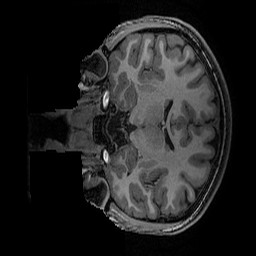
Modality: T1w
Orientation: coronal
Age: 15
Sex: female
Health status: ill
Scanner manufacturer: ge
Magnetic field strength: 3 T
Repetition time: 0.007664 s
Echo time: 0.00342 s